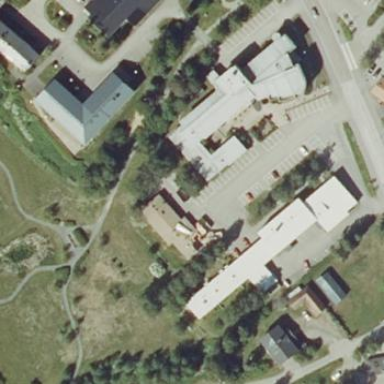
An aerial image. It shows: Public building.